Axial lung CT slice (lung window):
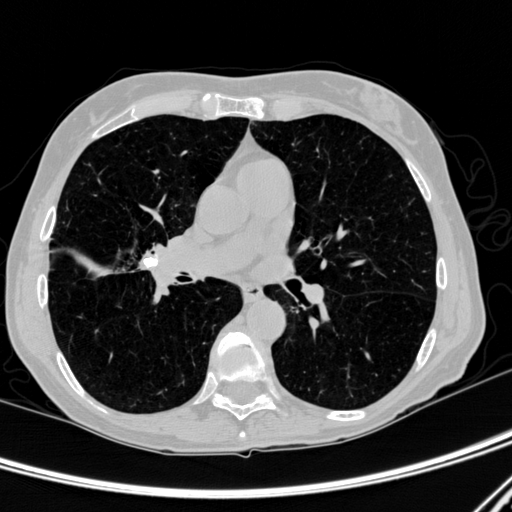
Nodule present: no